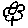
Label: flower